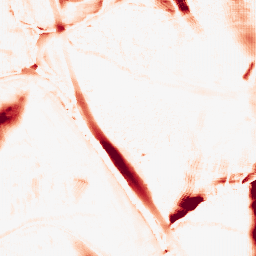
Category: morphological
Decomposition family: morphological_ellipse
Decomposition parameters: operation: opening
width: 20
height: 50
Upsampling method: fft_zeropad
Upsampling parameters: scale: 4
Upsampling scale: 4